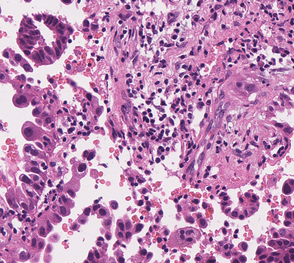
Tumor epithelial tissue: yes
Tumor-associated stroma tissue: yes
Normal tissue: no